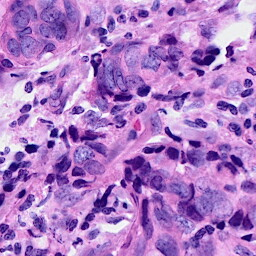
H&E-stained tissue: Breast